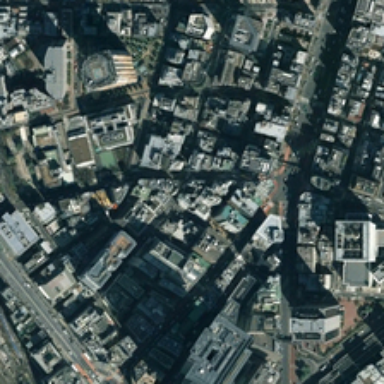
Many crowded buildings are in a commercial area .